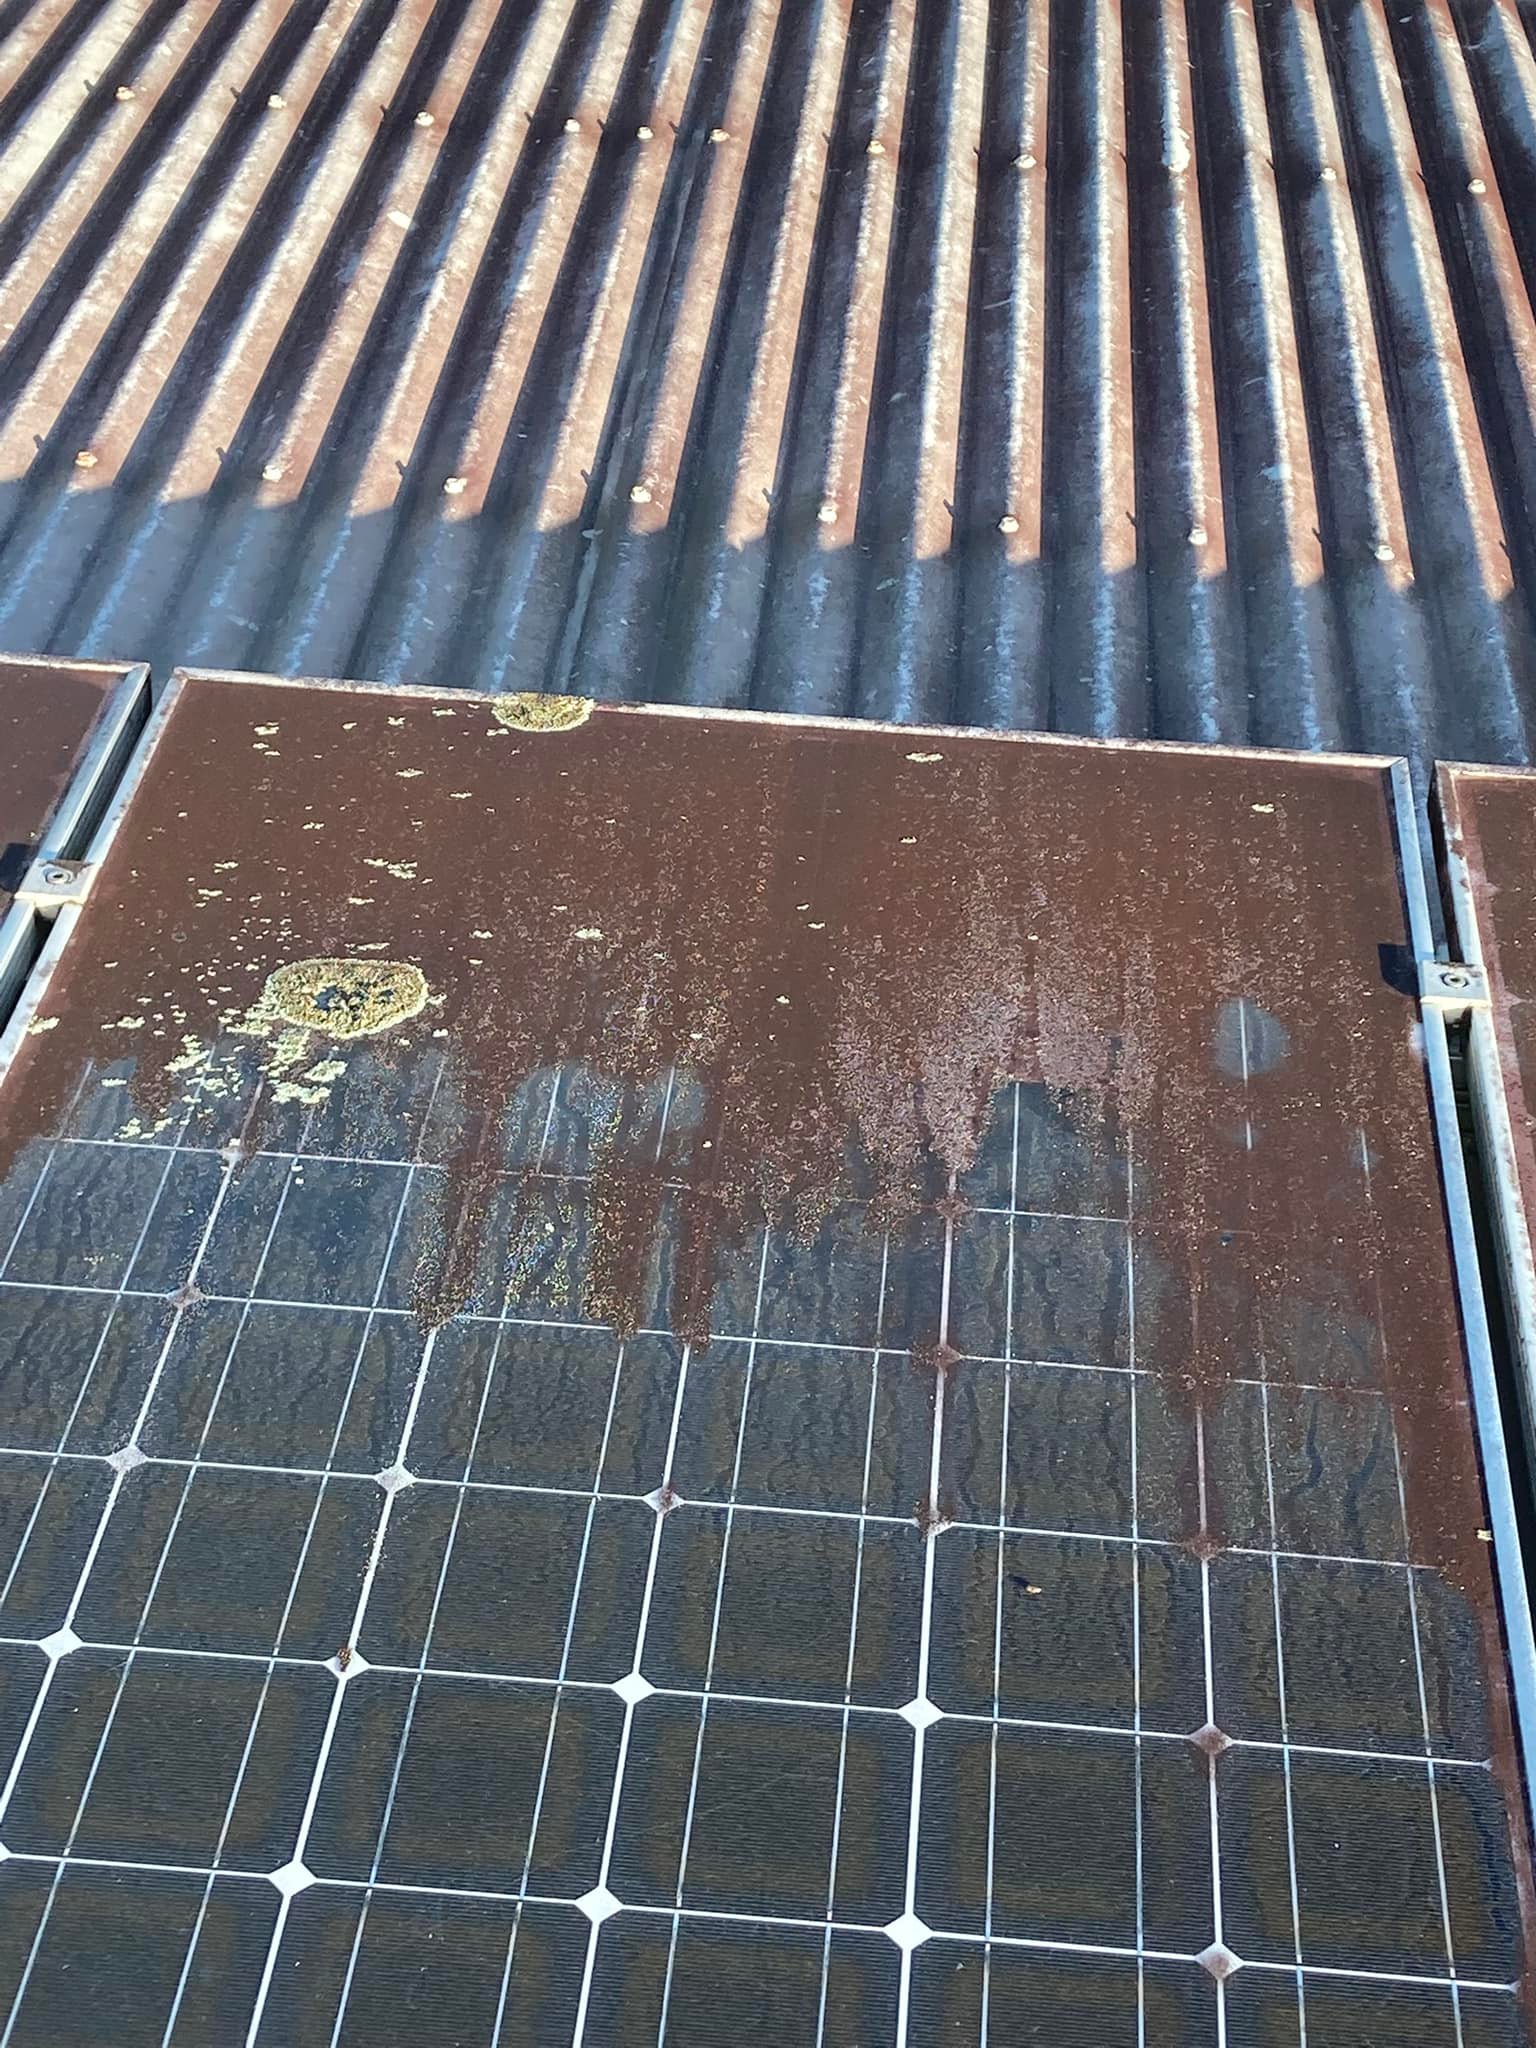
Label: Dusty